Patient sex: M
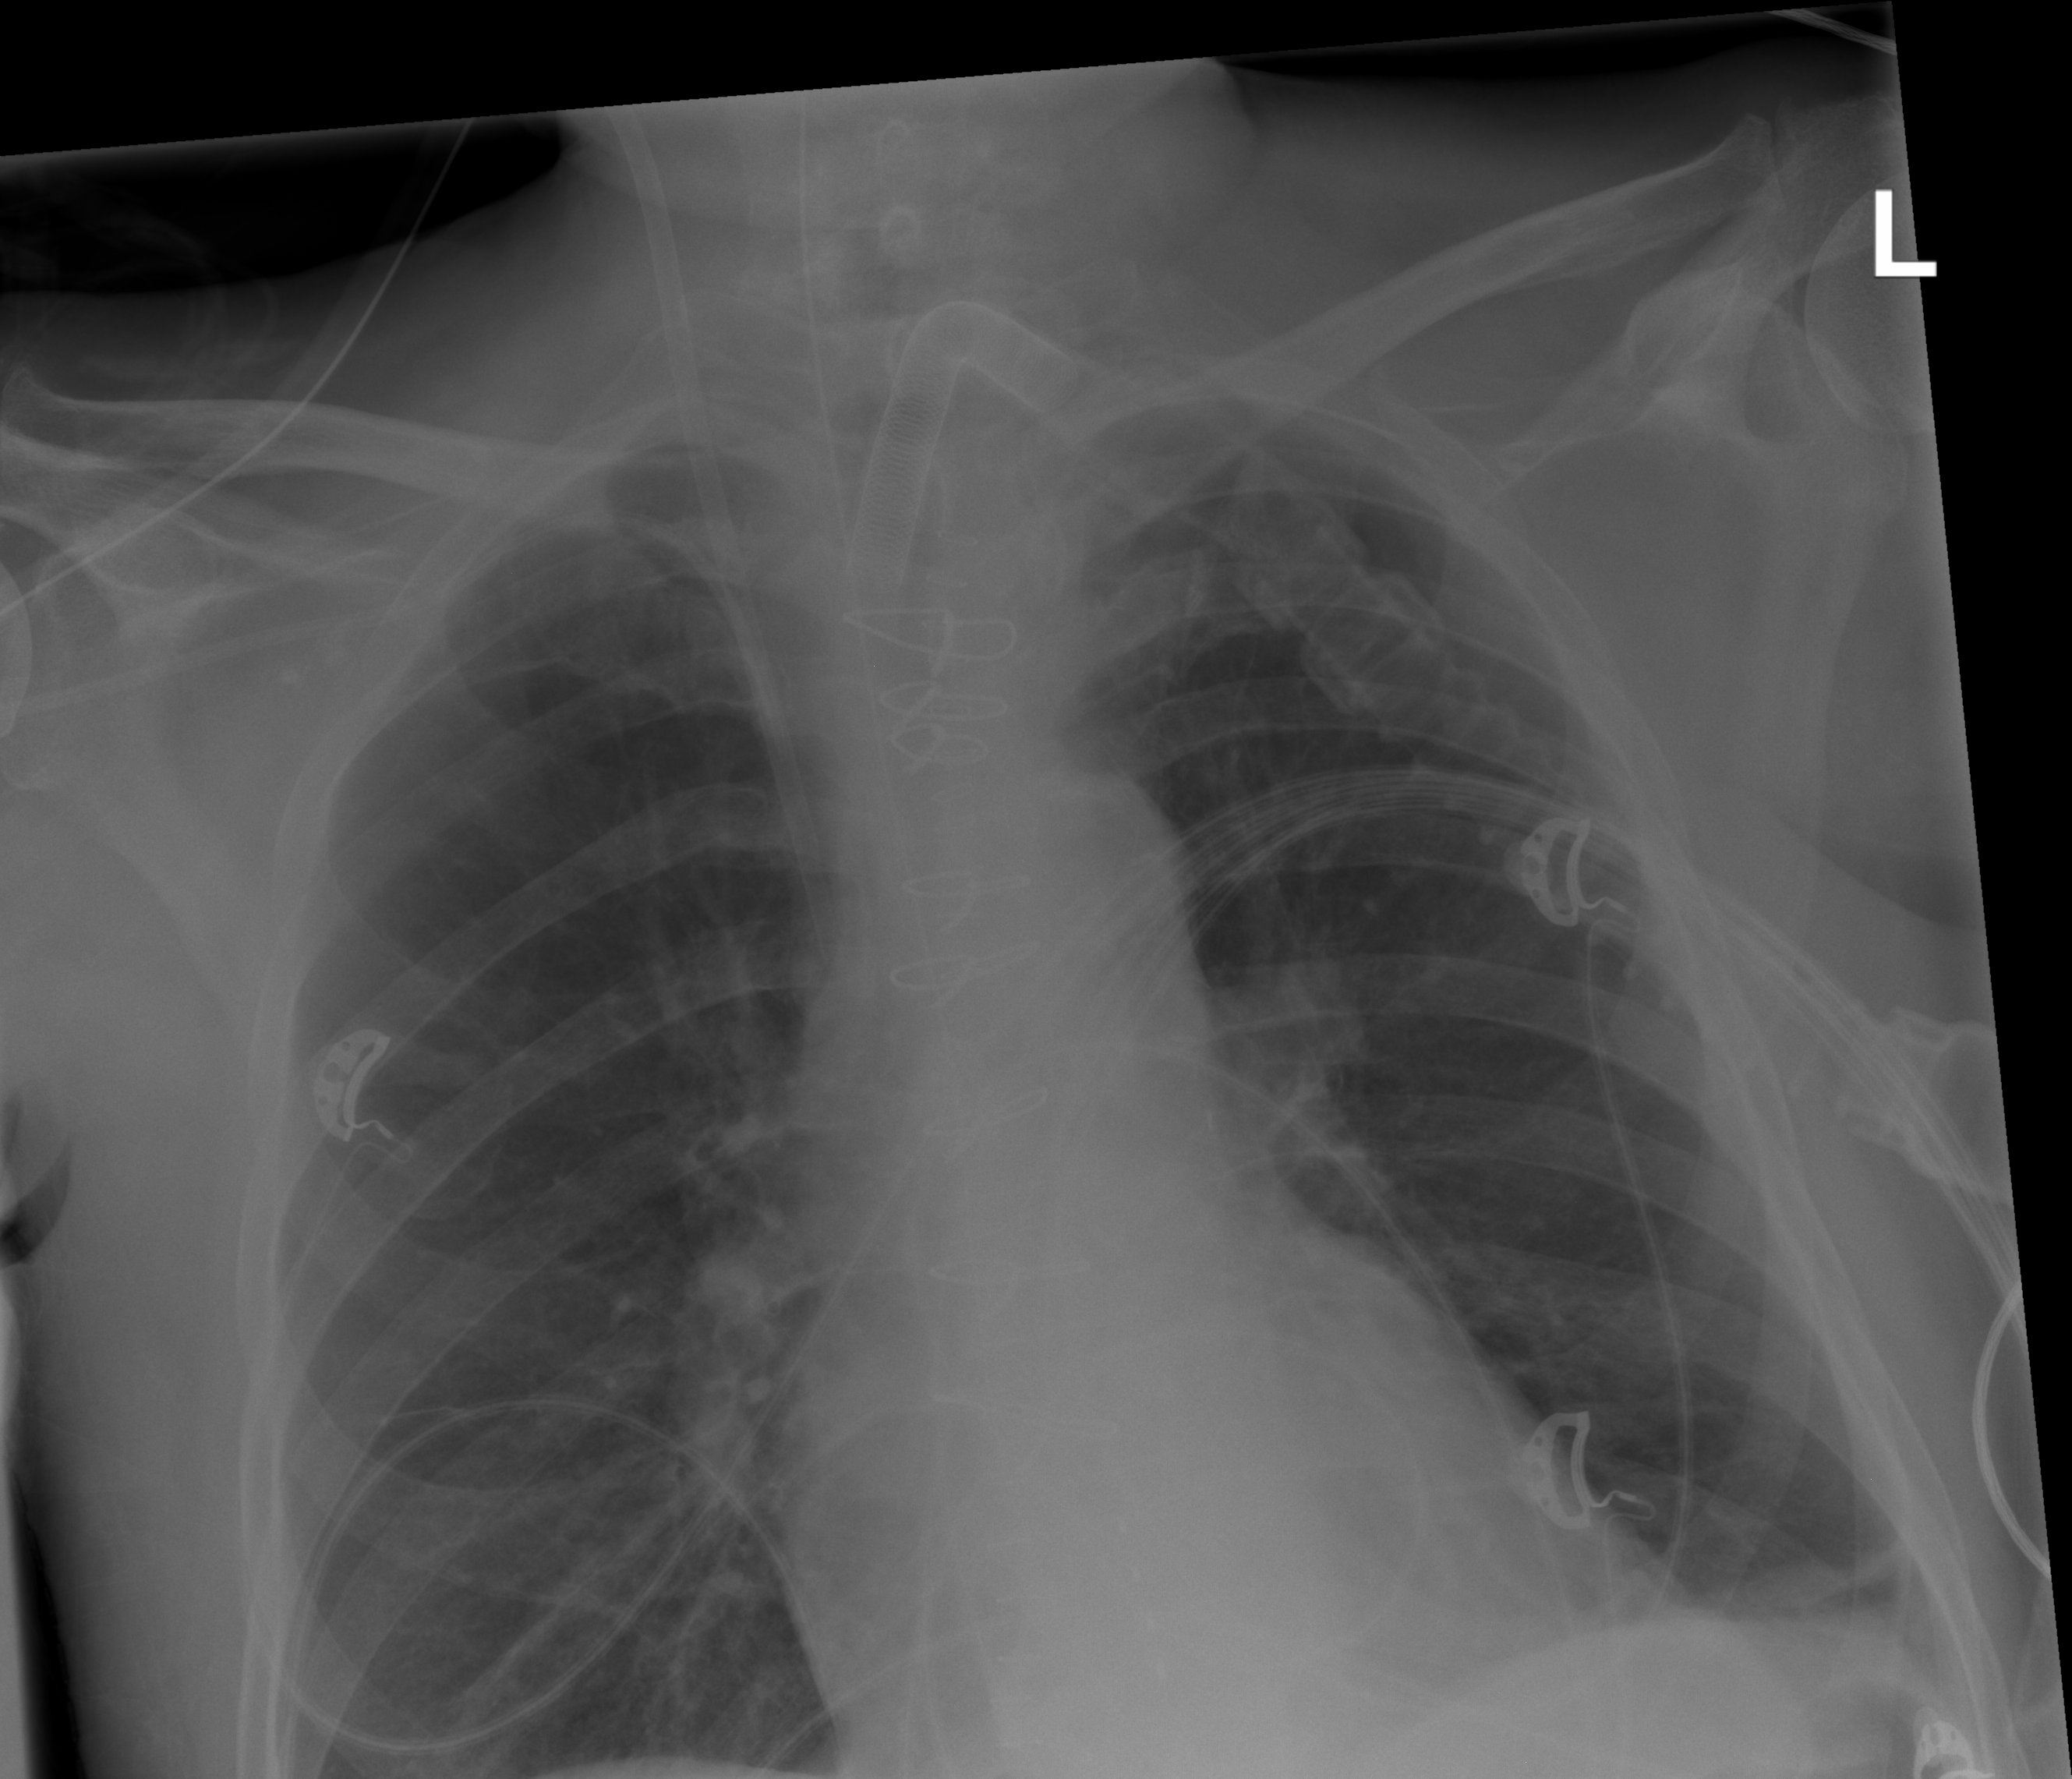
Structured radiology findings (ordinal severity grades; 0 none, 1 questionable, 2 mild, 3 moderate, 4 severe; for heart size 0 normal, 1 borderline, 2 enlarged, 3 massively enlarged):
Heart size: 0
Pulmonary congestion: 0
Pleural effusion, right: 0
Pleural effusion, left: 3
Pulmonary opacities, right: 0
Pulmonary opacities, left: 0
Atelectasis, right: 0
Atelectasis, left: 3